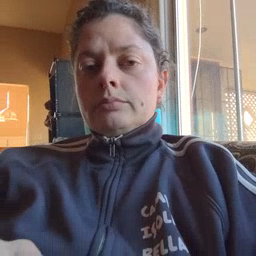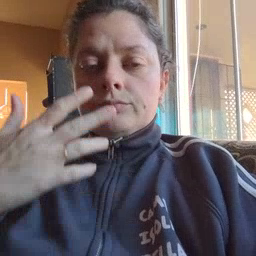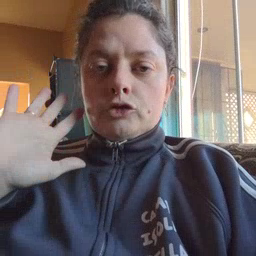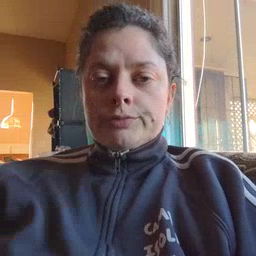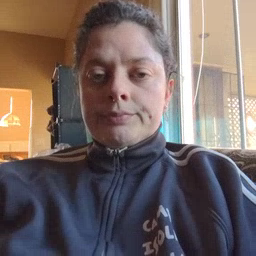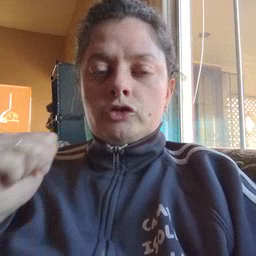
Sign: finish